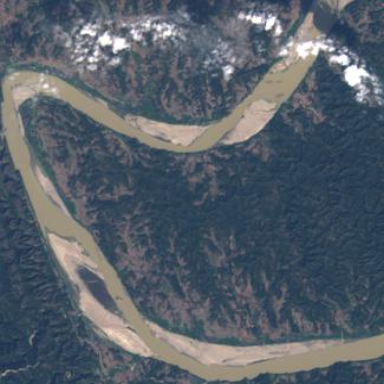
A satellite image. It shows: River flowing through natural landscape.